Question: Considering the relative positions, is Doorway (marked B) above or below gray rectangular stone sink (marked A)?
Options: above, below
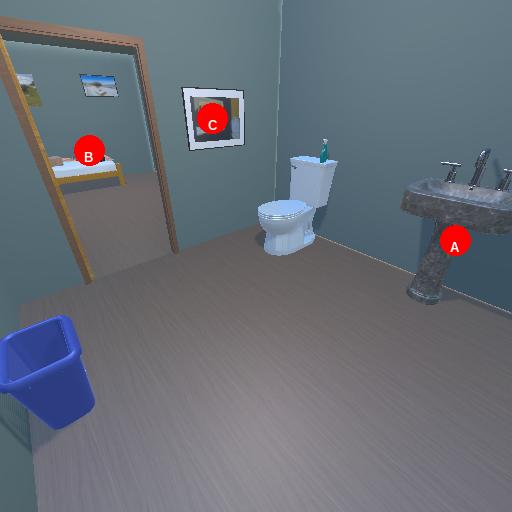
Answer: above